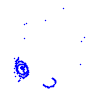
Particle: proton